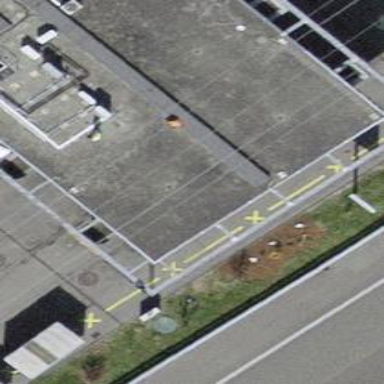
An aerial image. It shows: Fuel station.